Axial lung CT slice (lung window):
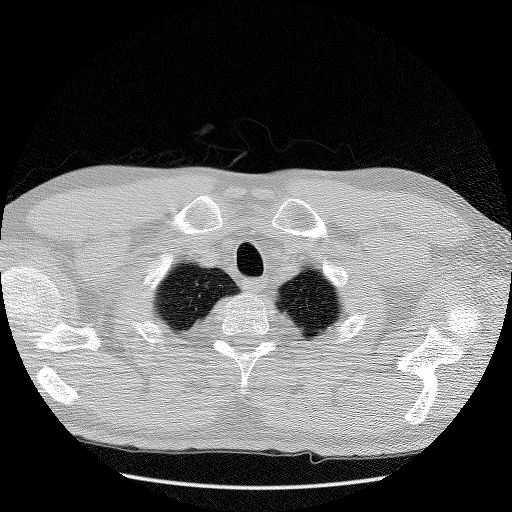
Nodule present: no